Field crop: maize
Growth stage: 2
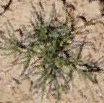
Species: salsola